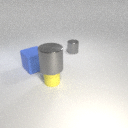
small yellow rubber cylinder in front of large blue rubber cube